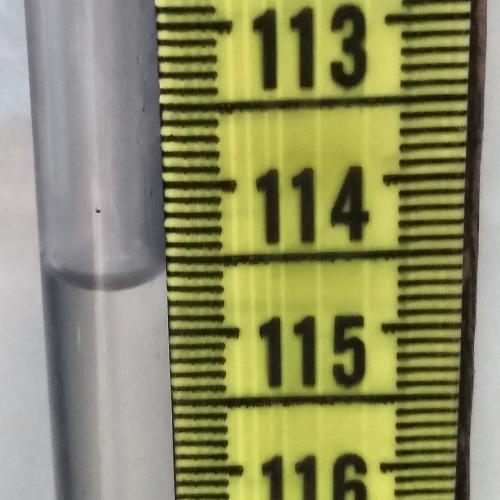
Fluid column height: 114.7 cm